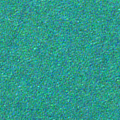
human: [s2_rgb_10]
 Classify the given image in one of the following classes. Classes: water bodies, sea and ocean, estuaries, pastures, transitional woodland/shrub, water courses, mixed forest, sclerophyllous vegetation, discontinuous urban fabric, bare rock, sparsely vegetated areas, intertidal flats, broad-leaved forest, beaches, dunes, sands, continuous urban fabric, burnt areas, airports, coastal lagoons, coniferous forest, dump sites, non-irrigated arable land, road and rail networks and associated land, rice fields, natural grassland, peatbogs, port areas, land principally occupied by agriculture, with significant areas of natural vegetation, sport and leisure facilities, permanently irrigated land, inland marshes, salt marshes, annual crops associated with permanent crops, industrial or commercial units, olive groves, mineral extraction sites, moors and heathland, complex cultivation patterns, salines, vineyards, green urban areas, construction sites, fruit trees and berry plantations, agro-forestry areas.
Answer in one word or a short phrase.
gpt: sea and ocean